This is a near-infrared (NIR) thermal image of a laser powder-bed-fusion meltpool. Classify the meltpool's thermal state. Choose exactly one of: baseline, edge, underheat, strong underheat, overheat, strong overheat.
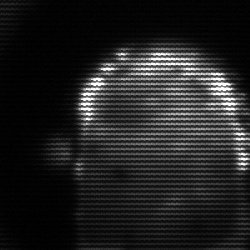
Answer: baseline